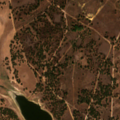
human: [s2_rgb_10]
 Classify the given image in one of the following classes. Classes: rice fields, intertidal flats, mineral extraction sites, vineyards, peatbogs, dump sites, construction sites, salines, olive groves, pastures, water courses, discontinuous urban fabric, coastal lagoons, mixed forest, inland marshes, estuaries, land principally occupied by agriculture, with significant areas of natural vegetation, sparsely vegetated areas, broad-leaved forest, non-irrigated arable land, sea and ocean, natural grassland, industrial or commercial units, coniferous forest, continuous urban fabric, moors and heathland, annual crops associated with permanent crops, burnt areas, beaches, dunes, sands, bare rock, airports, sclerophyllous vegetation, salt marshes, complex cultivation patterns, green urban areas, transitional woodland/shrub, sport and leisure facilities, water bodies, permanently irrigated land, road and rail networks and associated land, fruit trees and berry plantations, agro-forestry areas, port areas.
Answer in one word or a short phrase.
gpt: pastures, agro-forestry areas, broad-leaved forest, transitional woodland/shrub, water bodies